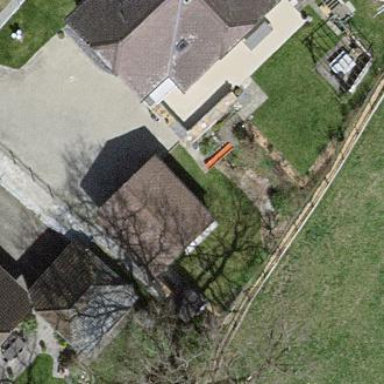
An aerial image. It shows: Garage building.